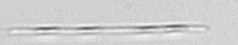
Label: Leptocylindrus